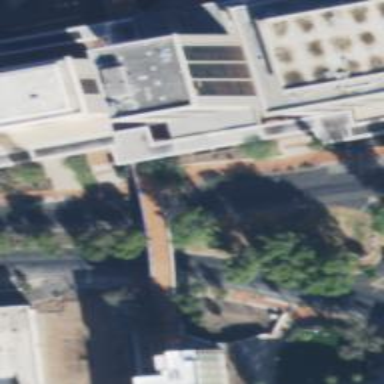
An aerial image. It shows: Courthouse building.